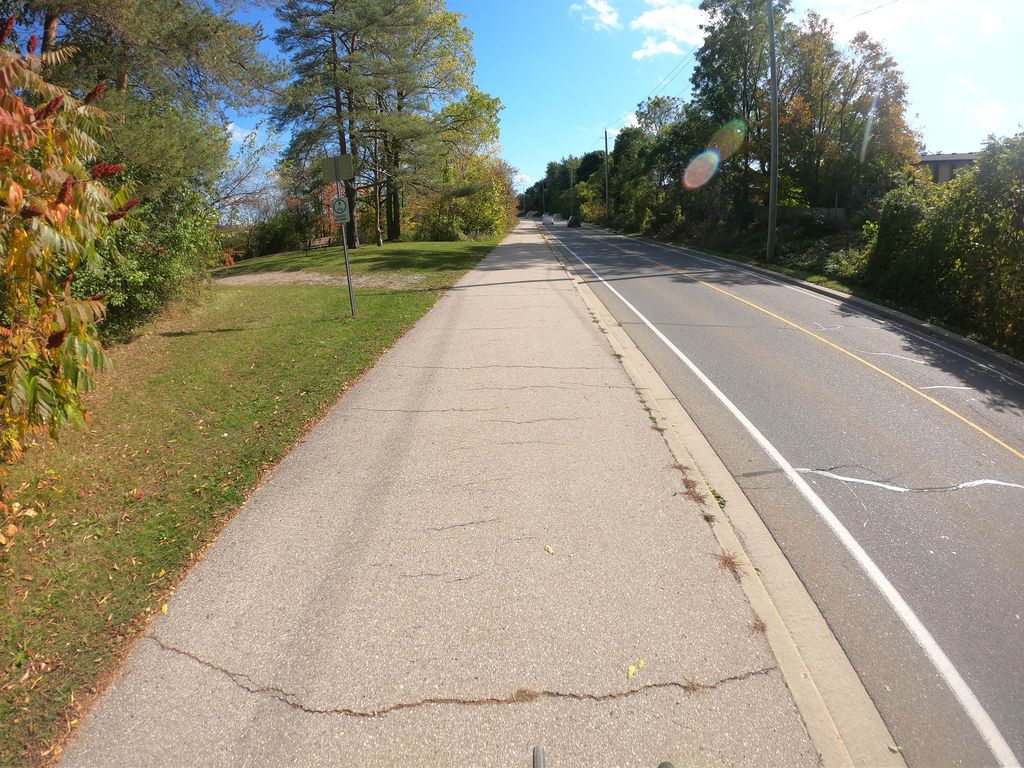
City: kitchener-waterloo